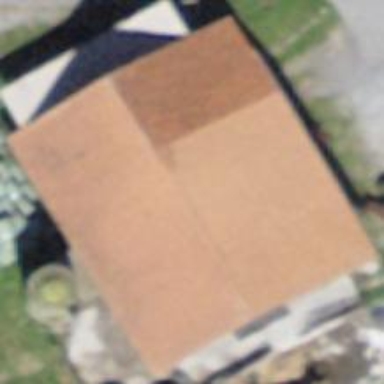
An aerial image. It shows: Rural barn.